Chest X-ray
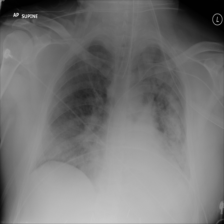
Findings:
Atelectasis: negative
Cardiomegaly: negative
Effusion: negative
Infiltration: negative
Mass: negative
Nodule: negative
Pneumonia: negative
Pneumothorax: negative
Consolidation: negative
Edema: negative
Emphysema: negative
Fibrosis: negative
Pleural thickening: negative
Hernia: negative